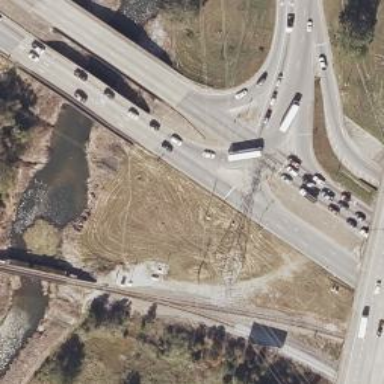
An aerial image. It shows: Asphalt trunk link road.